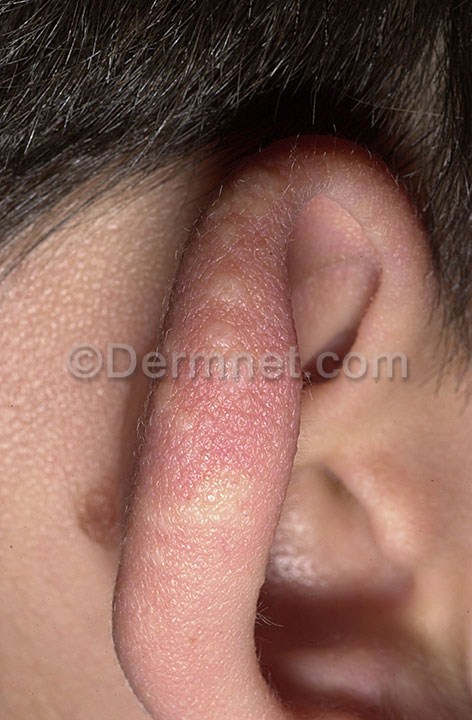
Disease: Light Diseases and Disorders of Pigmentation